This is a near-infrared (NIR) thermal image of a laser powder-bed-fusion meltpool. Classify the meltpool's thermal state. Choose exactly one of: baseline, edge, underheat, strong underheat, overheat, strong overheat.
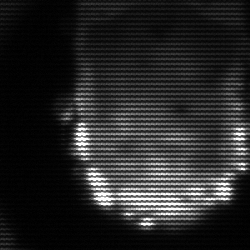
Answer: baseline